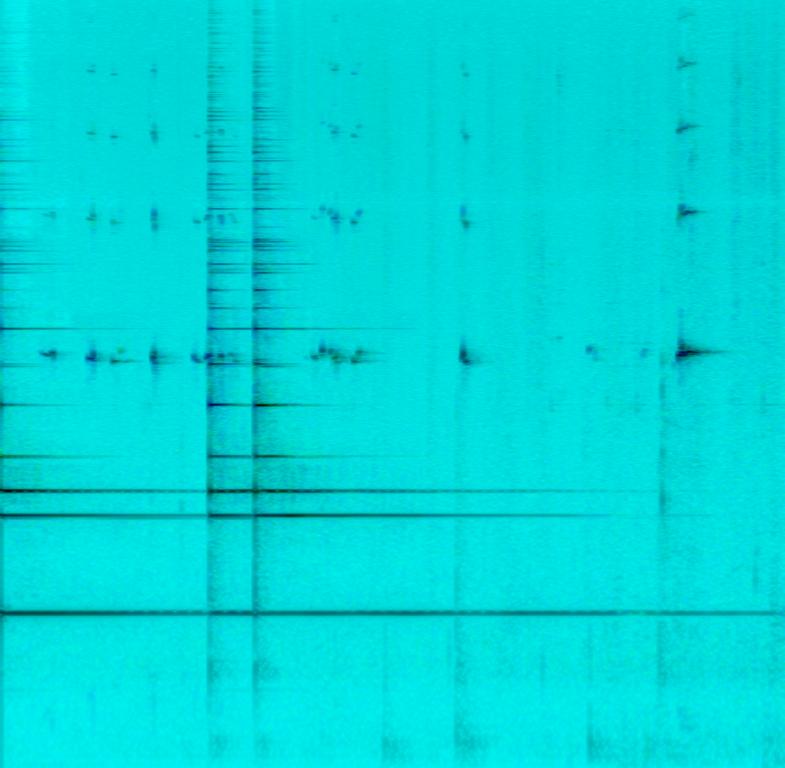
The low quality recording features loud bells and metallic squeaking sounds. The recording is mono and noisy.